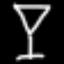
Label: hourglass